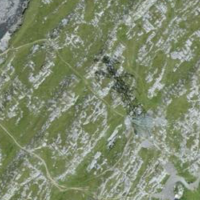
EUNIS habitat code: 23
Species observed at this site:
Aglais urticae
Phoenicurus ochruros